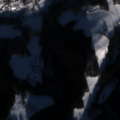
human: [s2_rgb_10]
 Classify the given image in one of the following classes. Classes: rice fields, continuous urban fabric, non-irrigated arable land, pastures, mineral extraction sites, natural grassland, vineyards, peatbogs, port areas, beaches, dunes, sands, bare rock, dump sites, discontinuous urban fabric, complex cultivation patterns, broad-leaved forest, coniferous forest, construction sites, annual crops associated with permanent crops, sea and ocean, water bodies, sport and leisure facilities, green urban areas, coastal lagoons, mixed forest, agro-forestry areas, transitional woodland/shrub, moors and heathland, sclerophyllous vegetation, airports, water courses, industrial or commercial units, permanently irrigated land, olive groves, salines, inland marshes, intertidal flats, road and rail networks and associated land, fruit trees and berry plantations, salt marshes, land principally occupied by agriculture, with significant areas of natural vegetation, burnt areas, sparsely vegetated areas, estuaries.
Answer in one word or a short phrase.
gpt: discontinuous urban fabric, pastures, coniferous forest, mixed forest